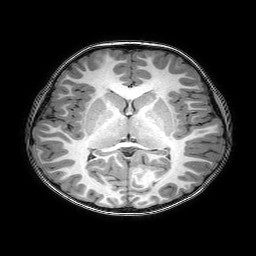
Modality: T1w
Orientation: coronal
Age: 6
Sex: male
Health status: healthy